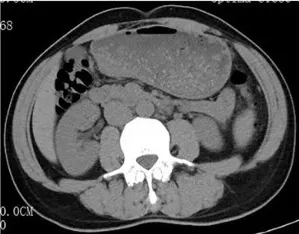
(A) Spleen size was normal before surgery in 2018.
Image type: radiology (ct)